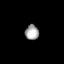
Tissue: skin
Cell type: Epithelial cells
Senescence score: 0.2668
Nuclear area (px): 198
Mean DAPI intensity: 166.192